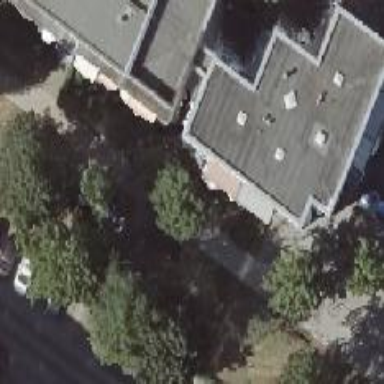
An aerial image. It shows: Building with apartments and flat roof.